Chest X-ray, AP view. Patient: 73 years old, sex F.
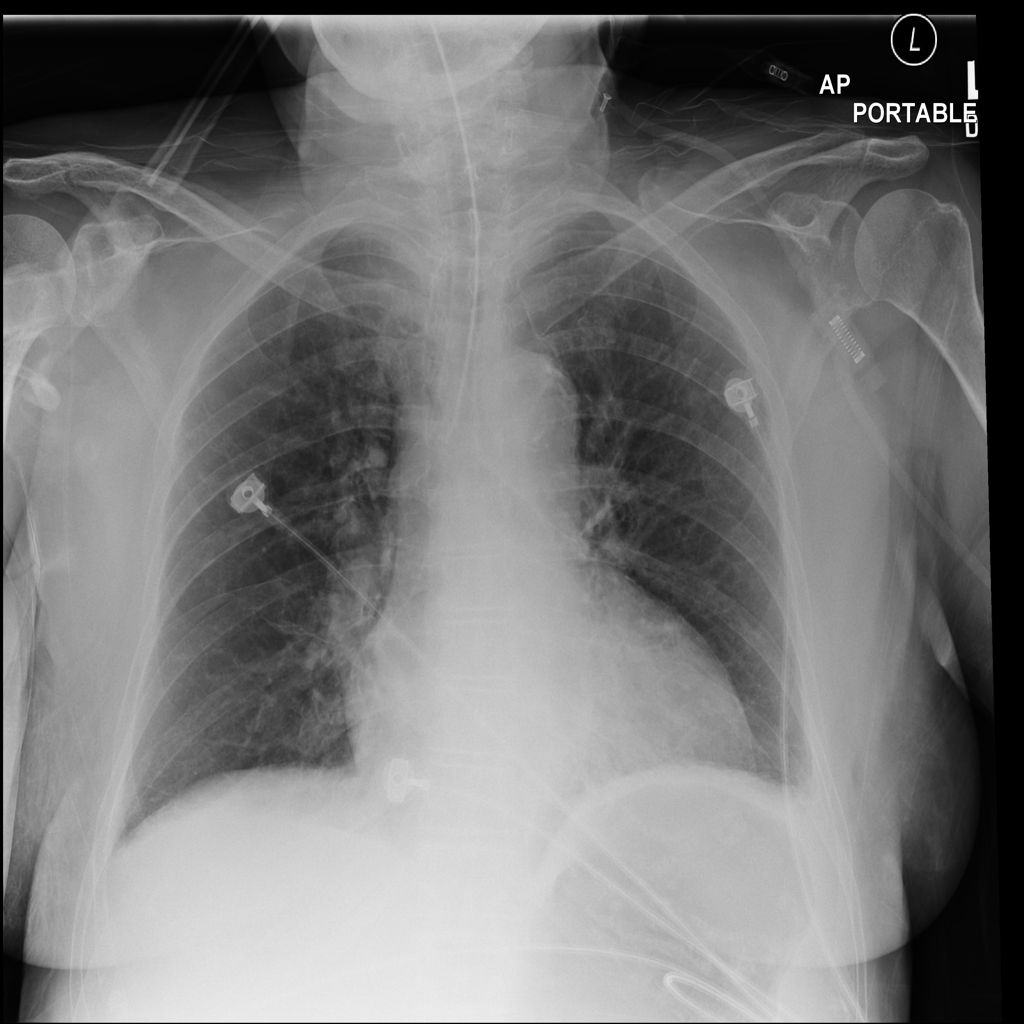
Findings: Effusion